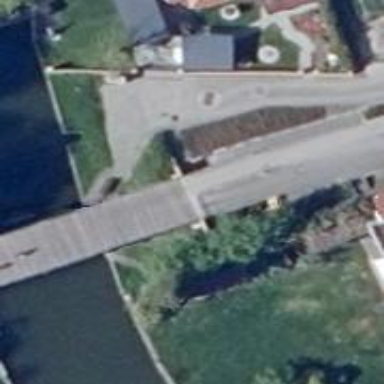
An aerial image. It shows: Residential road with bridge.